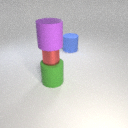
small red metal cylinder below large purple rubber cylinder